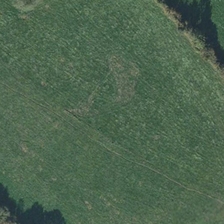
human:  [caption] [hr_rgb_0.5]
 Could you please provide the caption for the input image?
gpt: two lines of green trees are in a piece of green meadow .

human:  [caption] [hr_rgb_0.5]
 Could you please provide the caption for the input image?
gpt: two lines of green trees are in a piece of green meadow .

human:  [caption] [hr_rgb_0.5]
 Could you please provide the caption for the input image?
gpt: two lines of green trees are in a piece of green meadow .

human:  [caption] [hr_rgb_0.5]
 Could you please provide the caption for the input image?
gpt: two lines of green trees are in a piece of green meadow .

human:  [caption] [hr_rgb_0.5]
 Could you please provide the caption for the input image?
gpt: two lines of green trees are in a piece of green meadow .